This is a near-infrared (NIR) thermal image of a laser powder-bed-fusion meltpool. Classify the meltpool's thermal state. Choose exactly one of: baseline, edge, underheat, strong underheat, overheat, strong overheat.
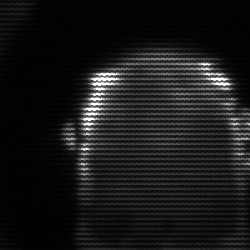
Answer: baseline